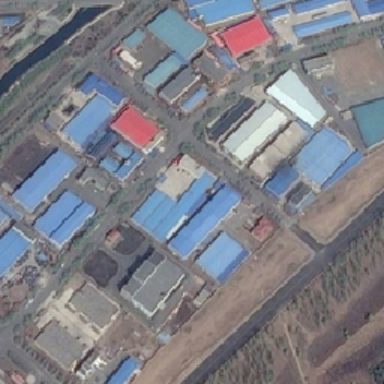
Fork on the road next to the red and blue building .